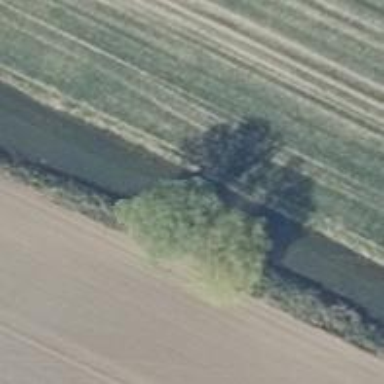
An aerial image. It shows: Row of deciduous broadleaved trees.